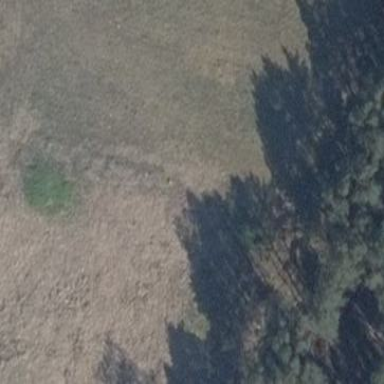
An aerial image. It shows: Open area covered with grass.